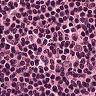
Metastatic tissue present: no